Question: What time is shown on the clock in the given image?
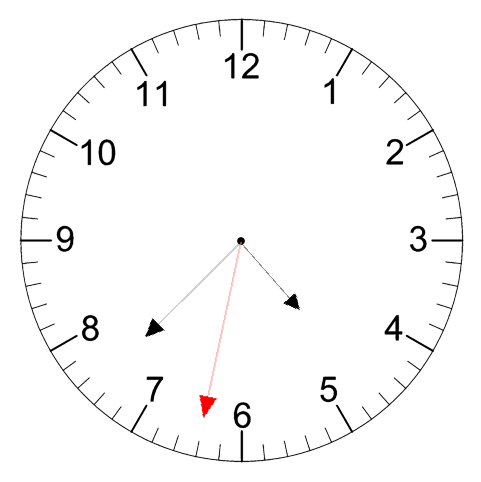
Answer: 04:37:32